Question: I have a map, in which I put circular polygon around the marker. When I click in the map, marker is moved onto that position. When I click in the circle, it doesn't move the marker, as I suppose Polygon captures the click.
Can I somehow prevent the Polygon from capturing the clicks?

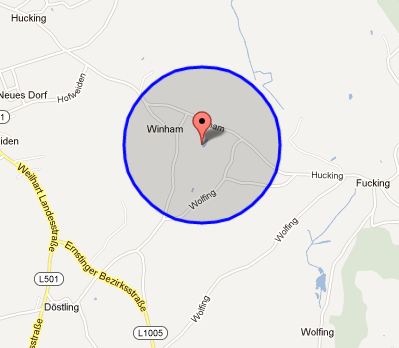
Answer: set the 'clickable'-option of the polygon to 'false'